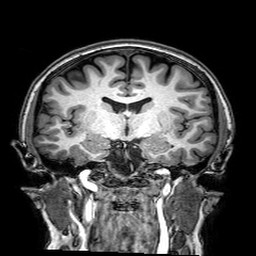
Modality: T1w
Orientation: sagittal
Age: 28
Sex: female
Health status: healthy
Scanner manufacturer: philips
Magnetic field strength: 3 T